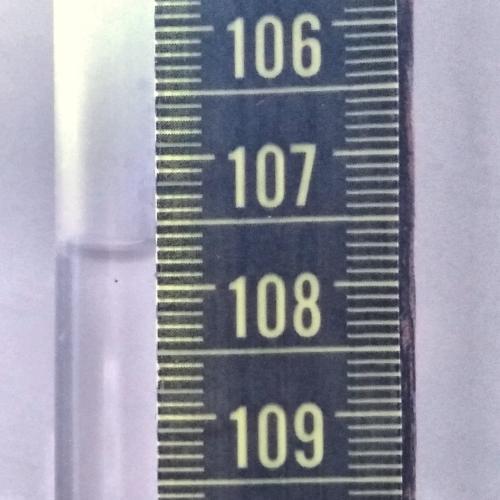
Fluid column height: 107.7 cm